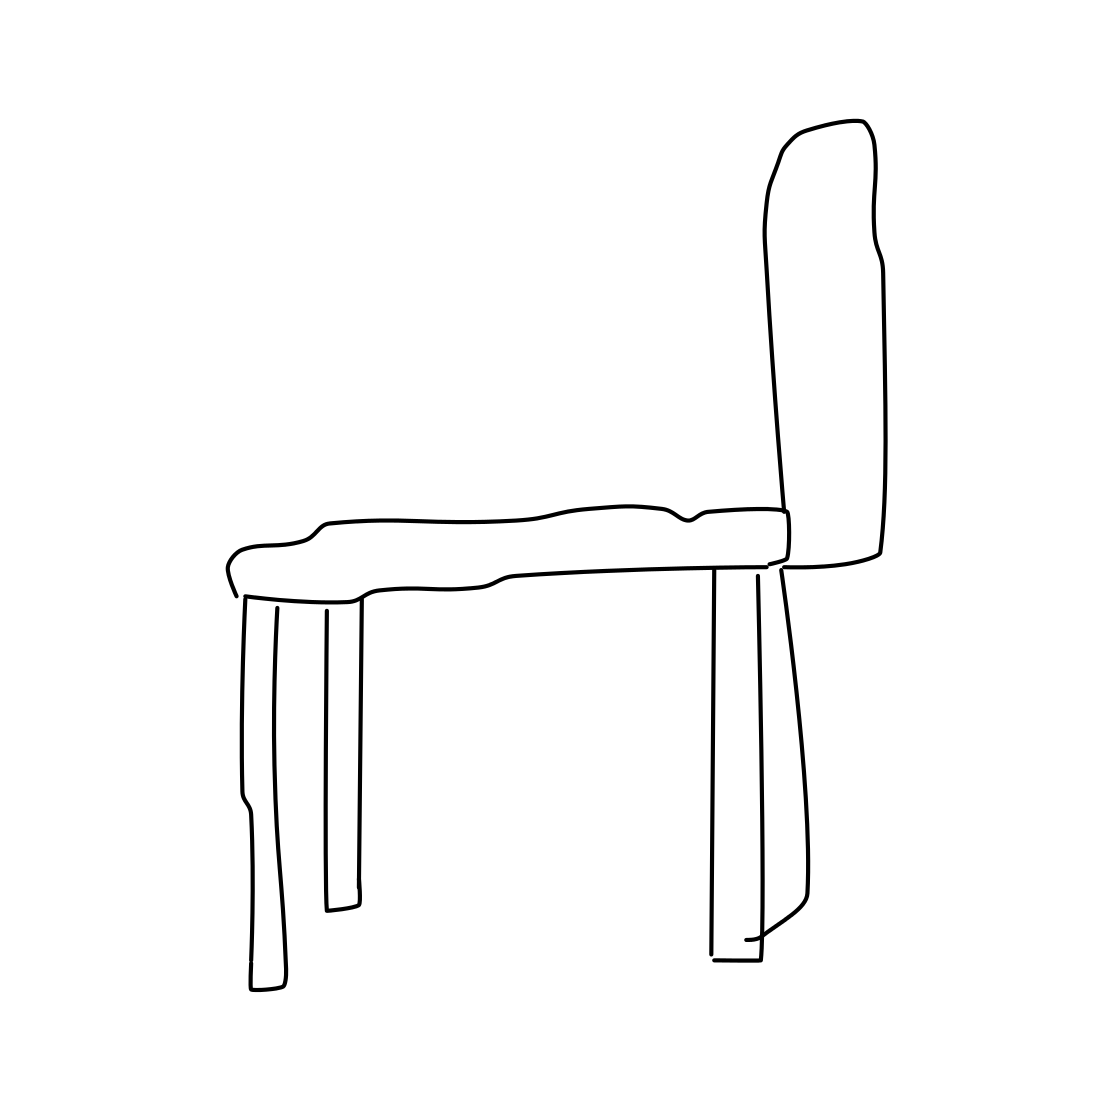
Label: chair